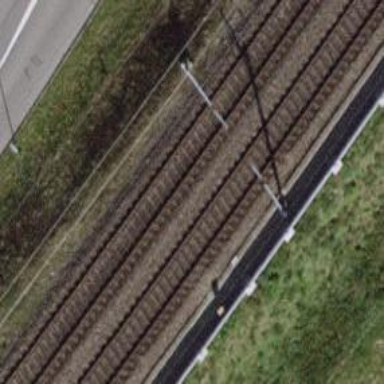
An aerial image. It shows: Railway with electrified contact lines.